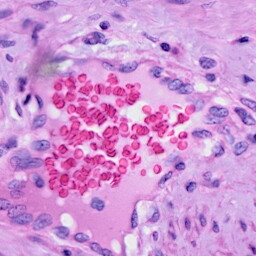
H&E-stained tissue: Cervix